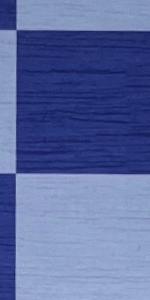
Label: Empty